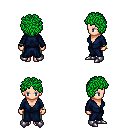
a pixel art fantasy rpg character, female body template, human, light skin, blue robe, teal pants, green curly afro hairstyle, bracelets, metal boots, four views (front, back, left, right), 2x2 character sprite sheet, small pixel art, hard edges, no anti-aliasing